Current action and preconditions to check: path_clear

Your task: For each precondition in the list above, predict whether it will hold at this action.

Consider the current scene as observed from the mobile robot's camera, and analyze the predicted future states of all dynamic agents (e.g., people, animals, vehicles, or any moving entities) within the NEXT SECOND.

IMPORTANT: Only answer "very likely" if you are absolutely certain—based on strong, clear evidence—that a dynamic agent will violate the precondition in the predicted future state. Do NOT answer "very likely" for unlikely, ambiguous, or low-probability risks.

Ask yourself for each precondition: Is there a high probability, with clear and convincing evidence, that the predicted future states of any dynamic agent will interfere with the predicted future state of the currently executing action within the NEXT SECOND, causing that precondition to fail?

Assess the risk level based on these predictions. Use "likely" or "very likely" if motions create a clear risk of interference.

Use "neutral" or "improbable" if agents are nearby but their predicted paths are clearly diverging or non-conflicting.

Failure Risk Categories: "very improbable", "improbable", "neutral", "likely", "very likely"

Answer Format: Output ONLY the probability_of_failure value from these categories: "very improbable", "improbable", "neutral", "likely", "very likely"

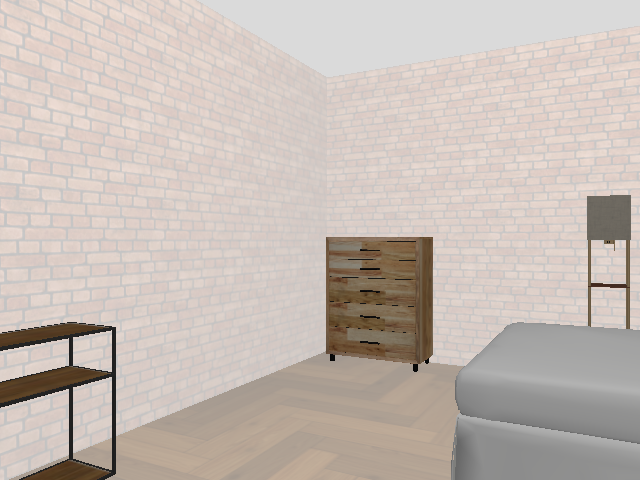

Answer: very improbable